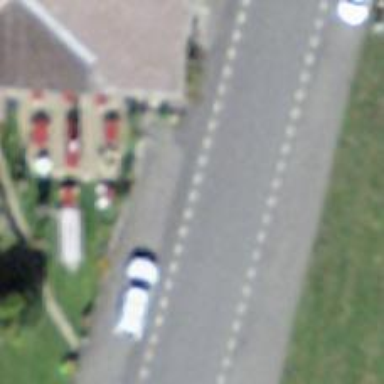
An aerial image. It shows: Bus stop along the road.